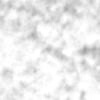
Label: no_change